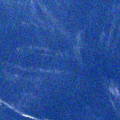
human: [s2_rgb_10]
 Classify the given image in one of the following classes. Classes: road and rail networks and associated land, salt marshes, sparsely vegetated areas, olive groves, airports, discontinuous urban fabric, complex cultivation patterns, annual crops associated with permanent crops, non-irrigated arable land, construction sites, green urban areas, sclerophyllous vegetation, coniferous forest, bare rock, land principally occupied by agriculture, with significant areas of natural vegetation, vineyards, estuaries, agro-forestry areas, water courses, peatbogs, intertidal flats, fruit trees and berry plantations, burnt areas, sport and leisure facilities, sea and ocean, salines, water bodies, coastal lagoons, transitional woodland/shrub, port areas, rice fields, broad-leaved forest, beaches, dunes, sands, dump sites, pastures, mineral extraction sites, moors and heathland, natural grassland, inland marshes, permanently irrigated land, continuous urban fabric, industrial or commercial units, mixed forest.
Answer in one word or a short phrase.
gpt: water bodies